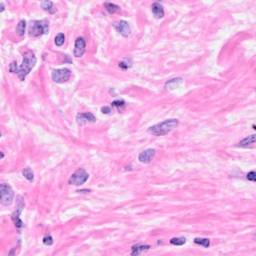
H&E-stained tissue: Breast